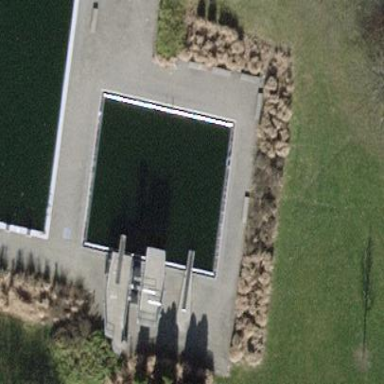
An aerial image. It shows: Plunge swimming pool located in leisure land.